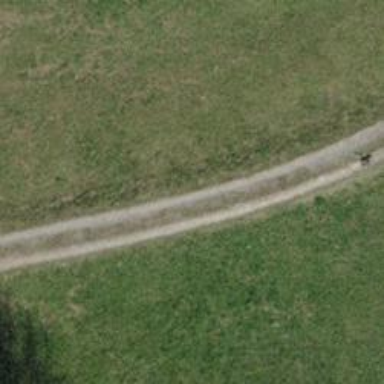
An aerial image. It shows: Track with compacted grade3 surface.